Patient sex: F
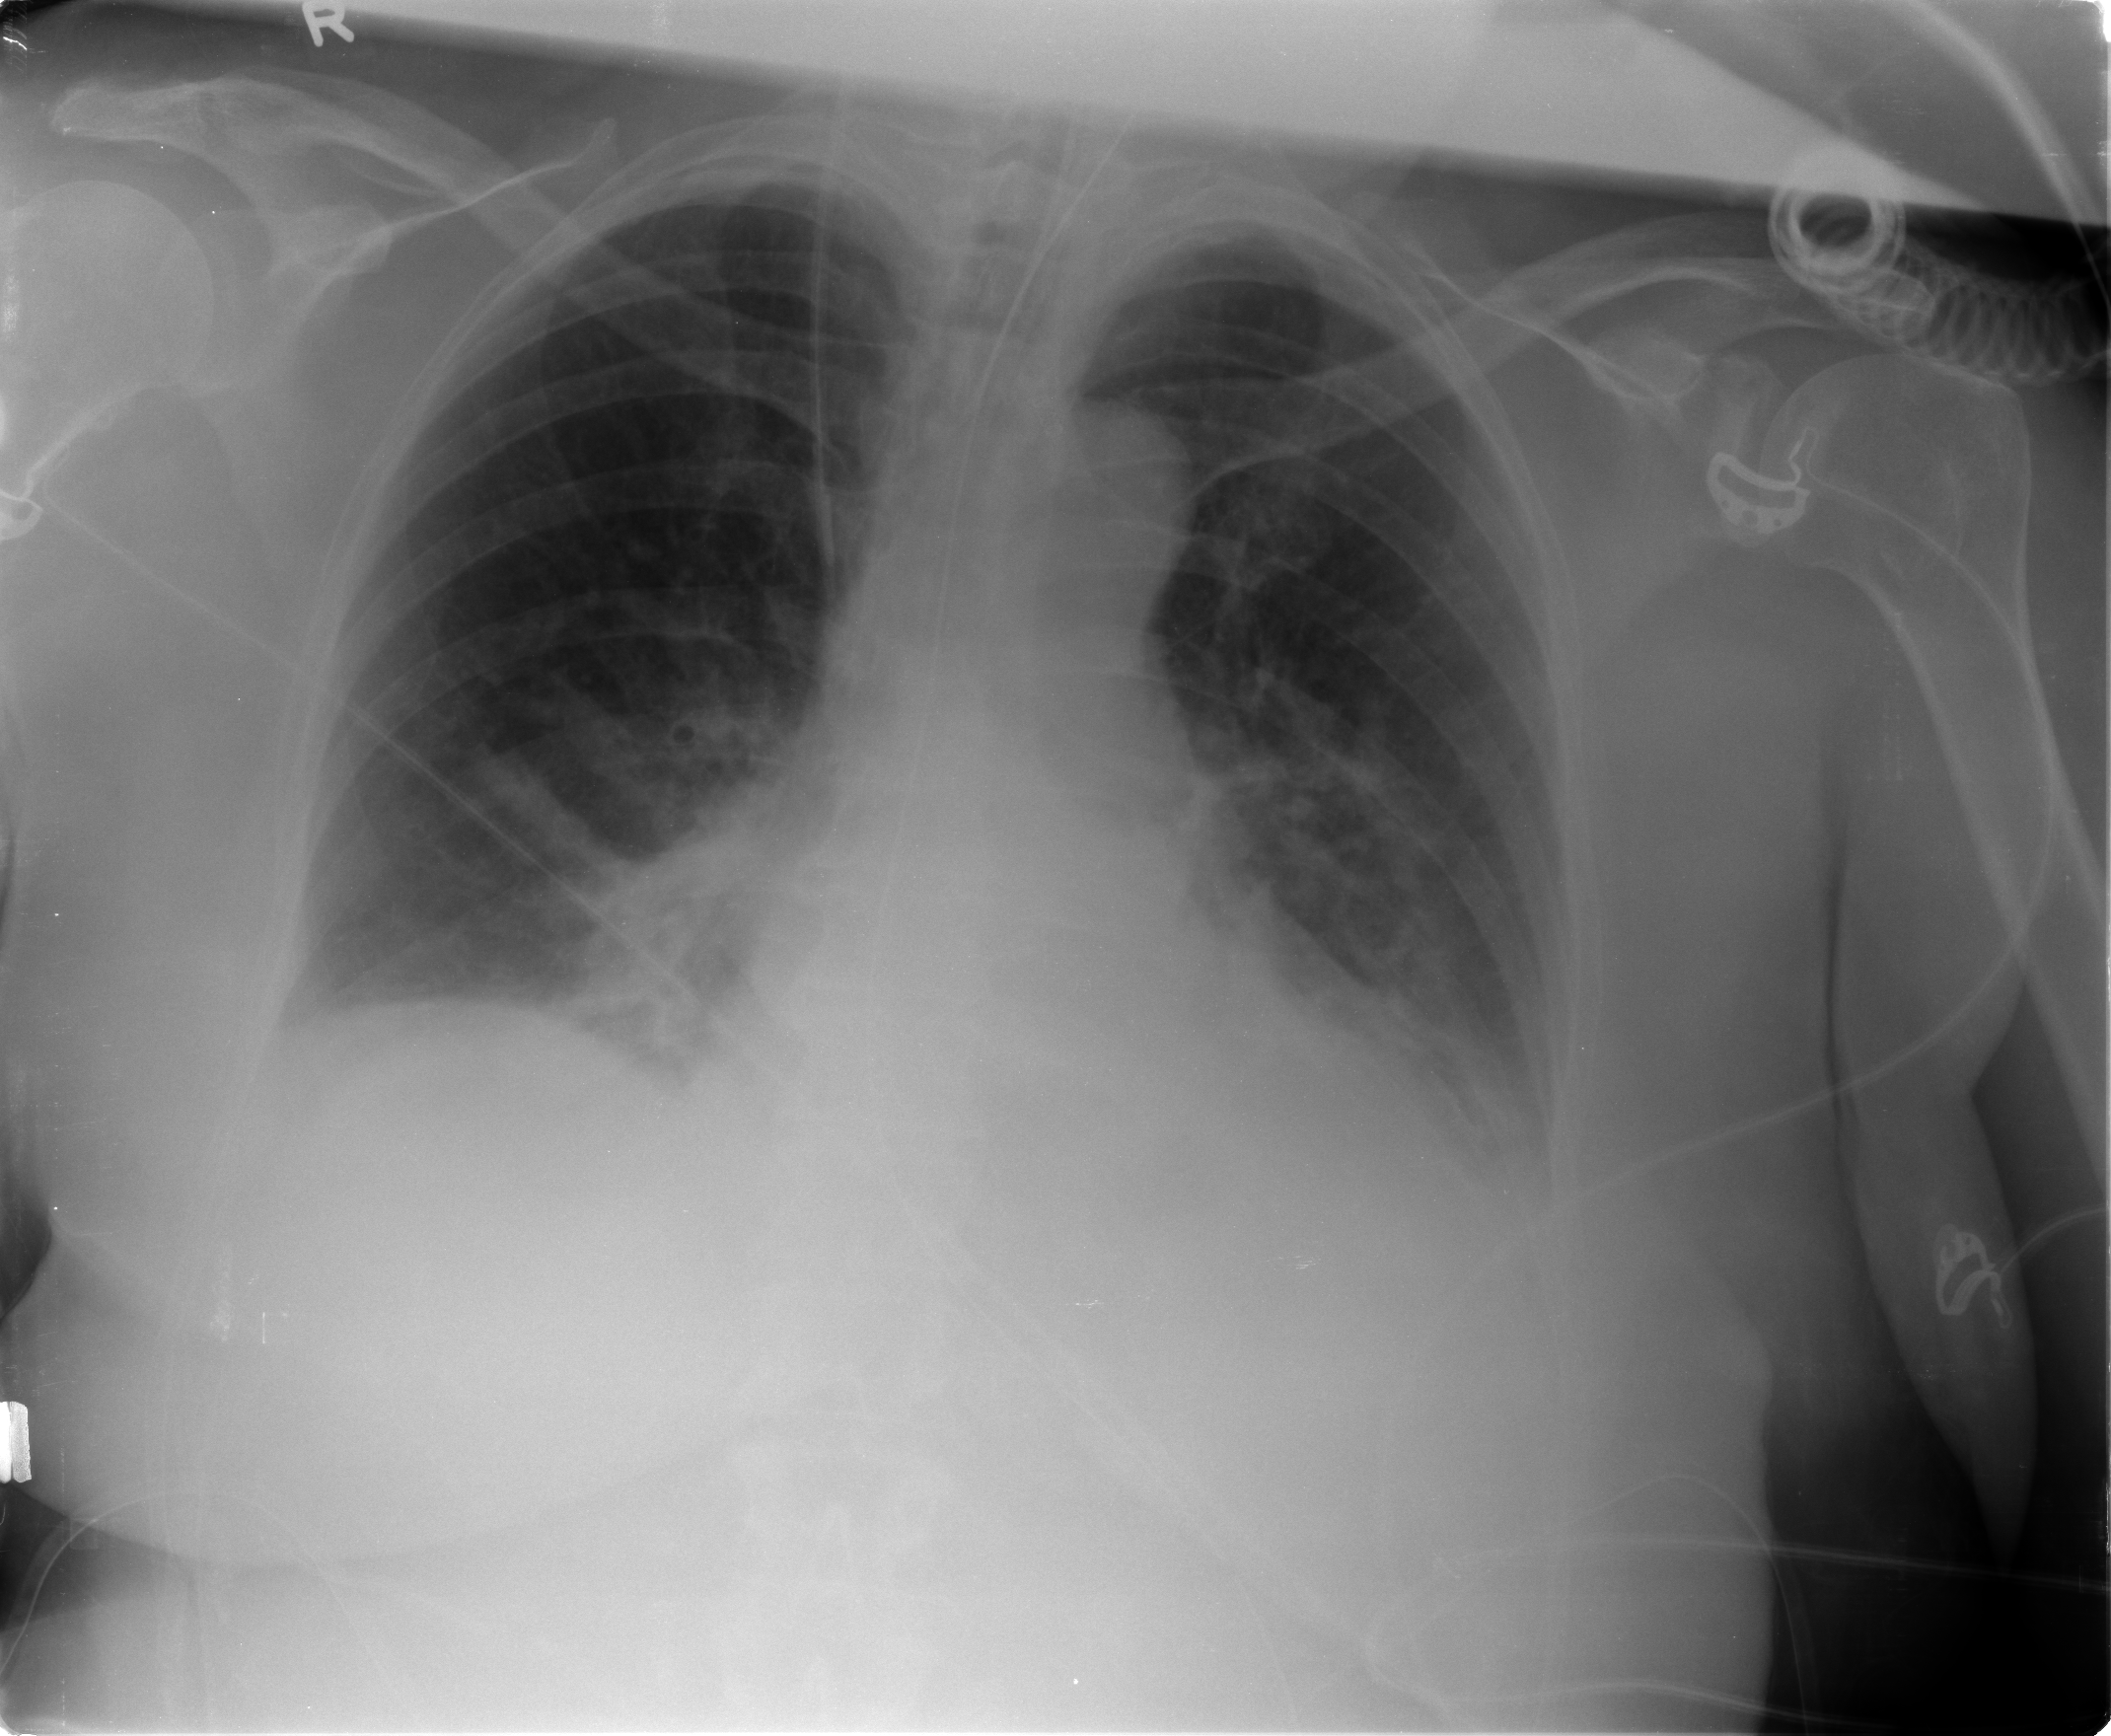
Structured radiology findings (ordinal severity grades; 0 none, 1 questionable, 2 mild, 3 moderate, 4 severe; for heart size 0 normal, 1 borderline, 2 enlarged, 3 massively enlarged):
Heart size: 1
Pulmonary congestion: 2
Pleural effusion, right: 1
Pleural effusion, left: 2
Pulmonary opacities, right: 2
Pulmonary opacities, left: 0
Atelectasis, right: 2
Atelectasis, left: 2